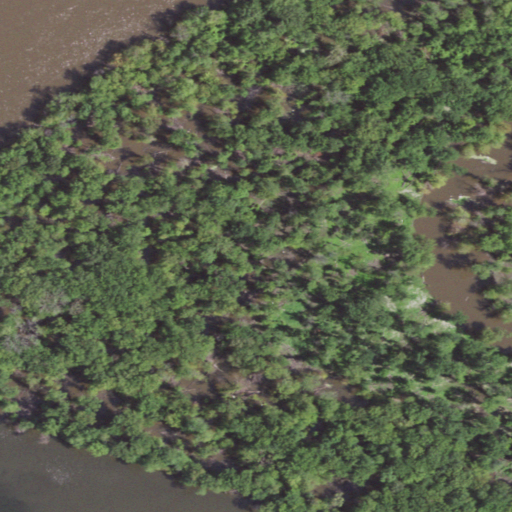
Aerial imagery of island in Illinois named Pettifer Island containing woody wetlands, open water, open development, and herbaceous wetlands